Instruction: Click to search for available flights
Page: home
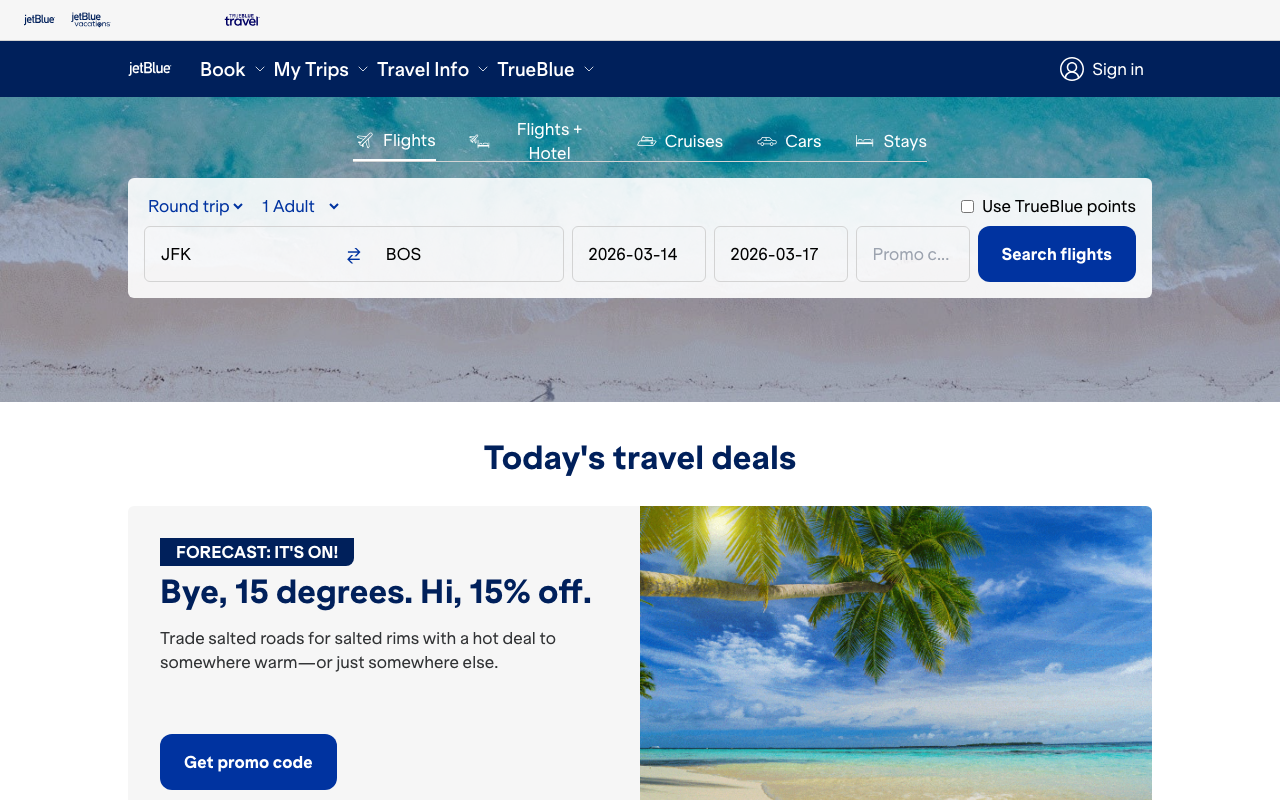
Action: click